Interaction volume radius: 5 \u00c5
Interaction volume height: 25 \u00c5
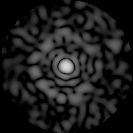
Disorder parameter: 0.8433